Question: Is there any default way to design listview into two section with different viewitems? Both section must increase height according to content and each section should be able to hide idependantly .The example of listview I am talking about is like given in below image
First I thought to take two listview saperated by textview in one parent scrollview but then I realised two listview will have two independent scrollview. but I need only one scrollview for both section. so how to achieve such gui given below? Don't need code. Just want hint. Thanks.

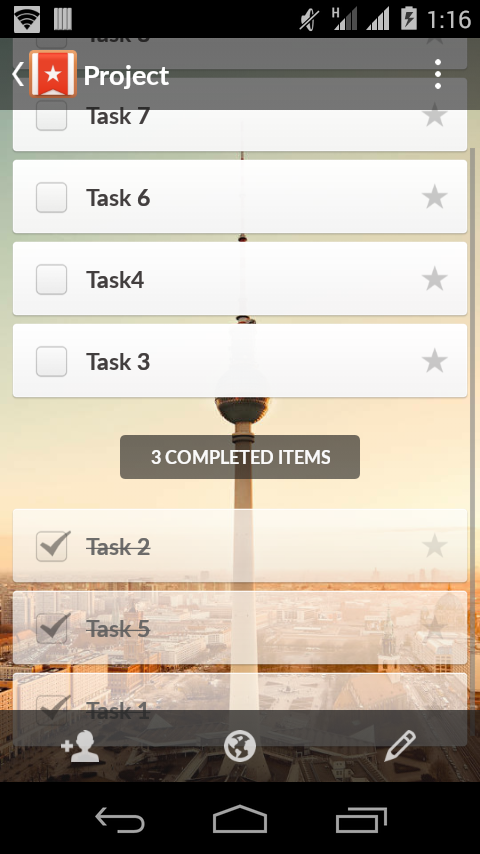
Answer: Override 'getItemViewTypeCount()' in your adapter to return 2 in your case if you want 2 different types of views.
Override 'getItemViewType(int pos)' to tell your adapter's 'getView(...)' how to treat different views.
Create two different view holders.
Finally in your 'getView(...)' after querying the view type (by mentioning it in your model) inflate the corresponding view and instantiate the corresponding view holder and voila you're done.
Also refer to some examples of view holder pattern in list views if something is not clear.